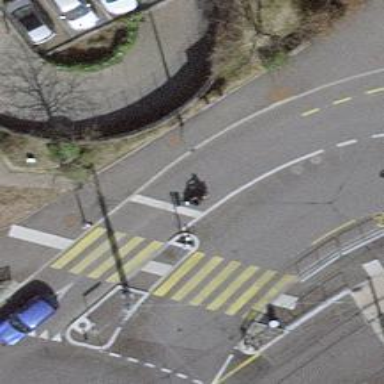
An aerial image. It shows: Road with traffic signals.